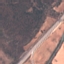
Land use / land cover: Highway